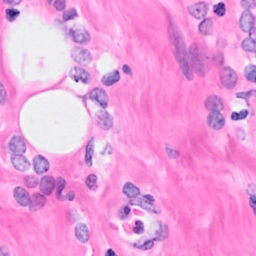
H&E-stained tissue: Breast